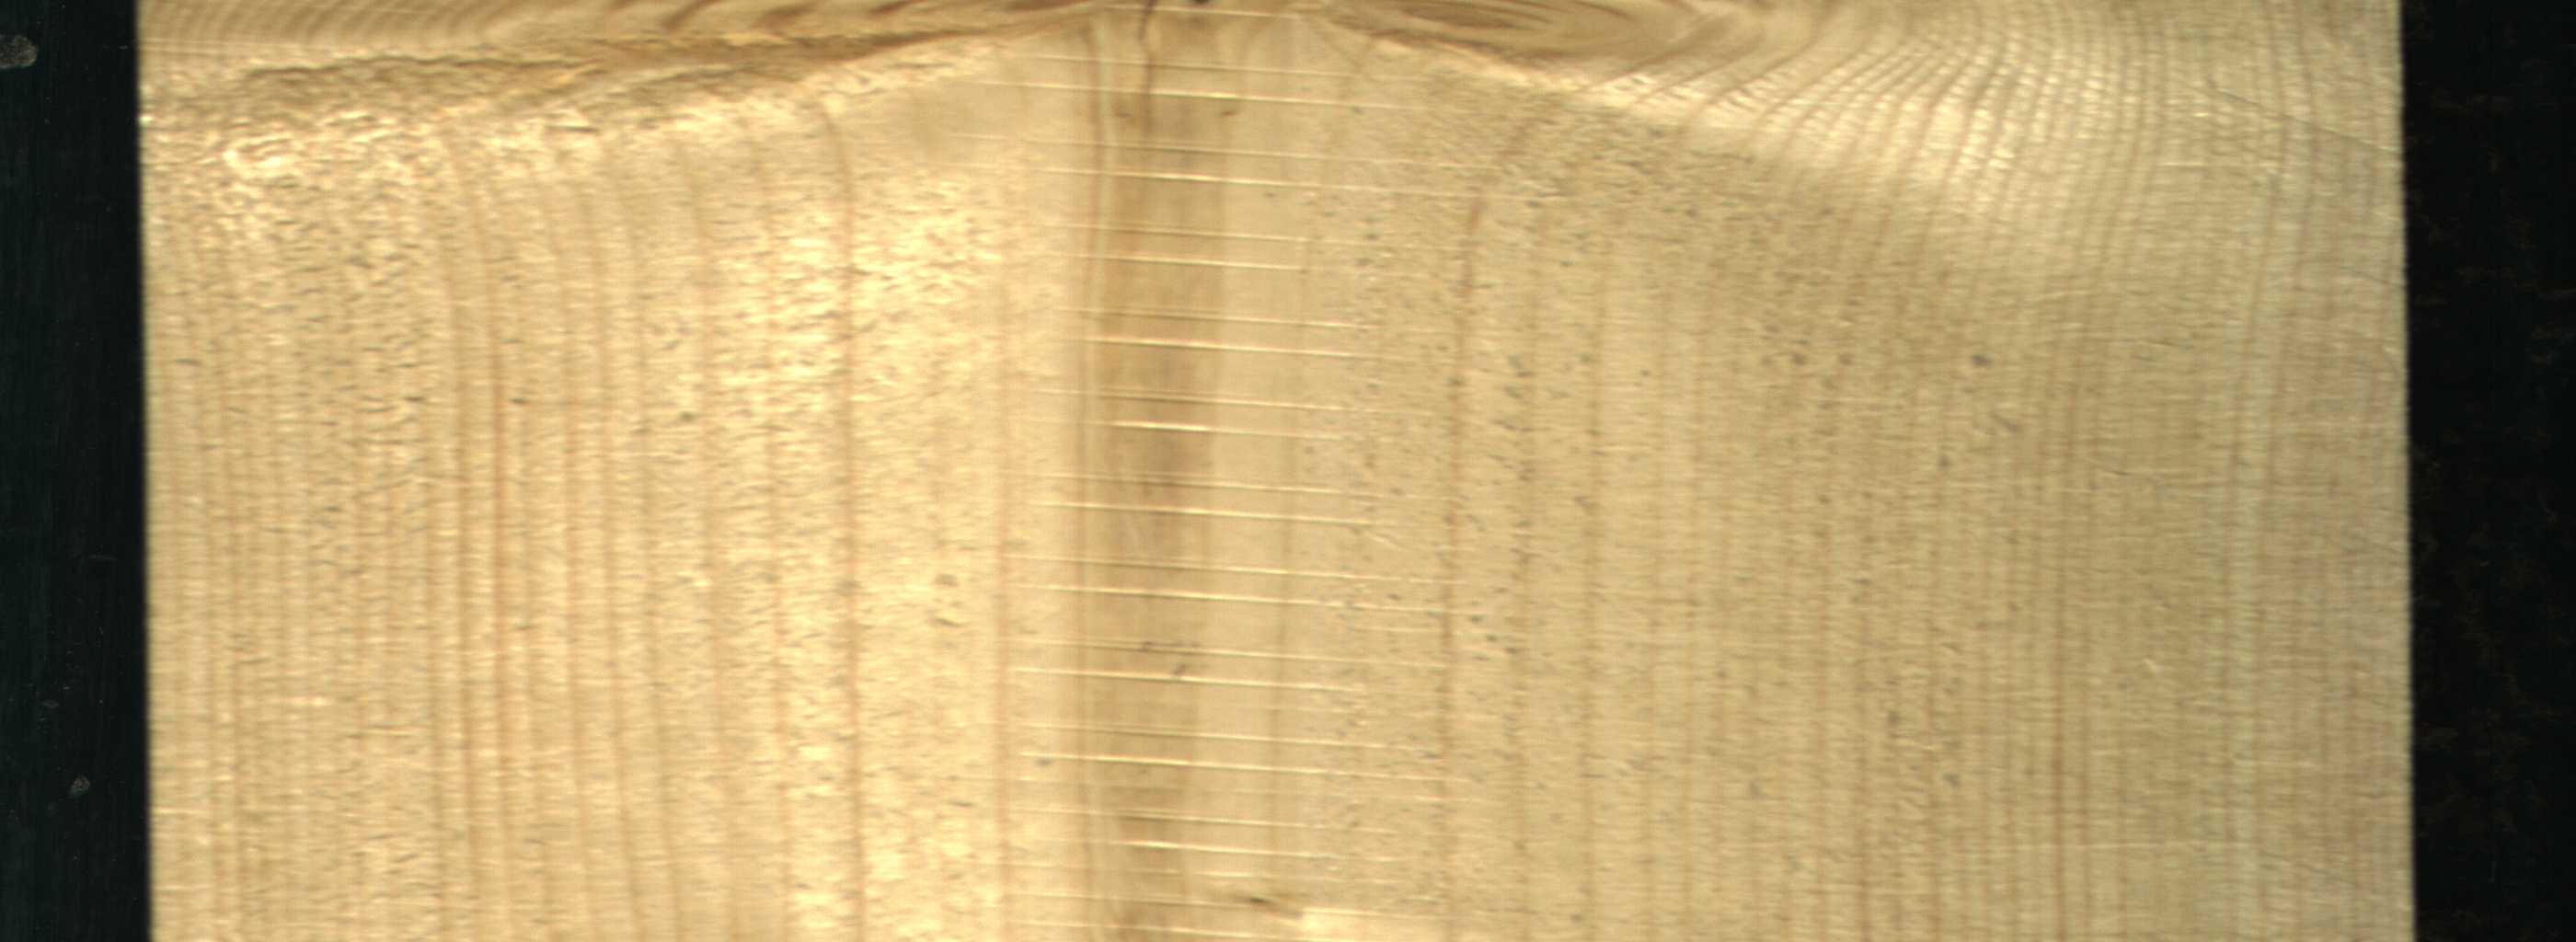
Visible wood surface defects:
Crack
Live_Knot
Live_Knot